Question: How do you set the color of the tab host indicator color I want to change the light blue default color to lets says RED.

And I need to this programatically as I am making the tabs programatically.
I did some research and looked at this example but it does not work for me. With the progamtic approach.
<URL>
Thanks
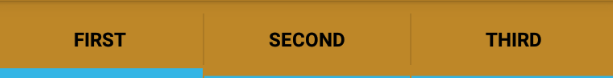
Answer: You can do this programmatically, even change the color as you want, by following the solution in the <URL> to adjust the color.
So:
1. Create the appropriate drawable. The easiest way, as mentioned in one of the answers, is using https://jgilfelt.github.io/android-actionbarstylegenerator/
2. Place into your project the tab_indicator_ab_example.xml (in drawable) plus the 6 associated png files (tab_*.png) for each drawable density.
3. After creating the tabs, use the code that iterates over the TabWidget child views to set their background, however:
4. Instead of setting the drawable as-is, use a color filter to change its color to the desired one.
Instead of this code:
'''
for(int i = 0; i < widget.getChildCount(); i++) {
... /* same as before */
v.setBackgroundResource(R.drawable.your_tab_selector_drawable);
}
'''
write something like this:
'''
for(int i = 0; i < widget.getChildCount(); i++) {
... /* same as before */
Drawable d = getResources().getDrawable(R.drawable.tab_indicator_ab_example);
d.setColorFilter(Color.GREEN, PorterDuff.Mode.SRC_IN);
v.setBackgroundDrawable(d);
}
'''